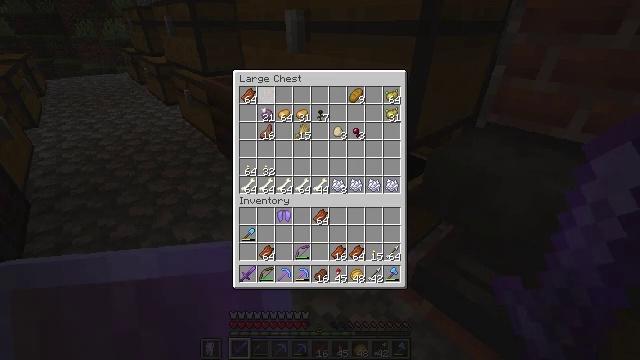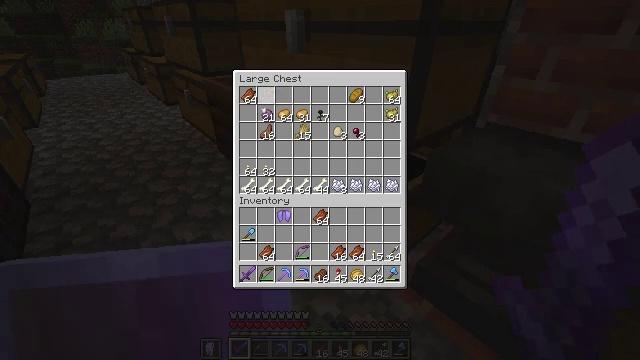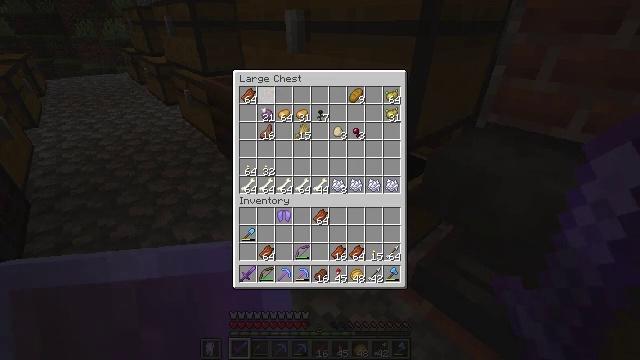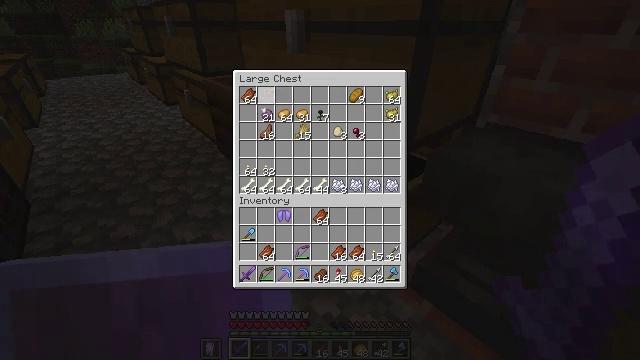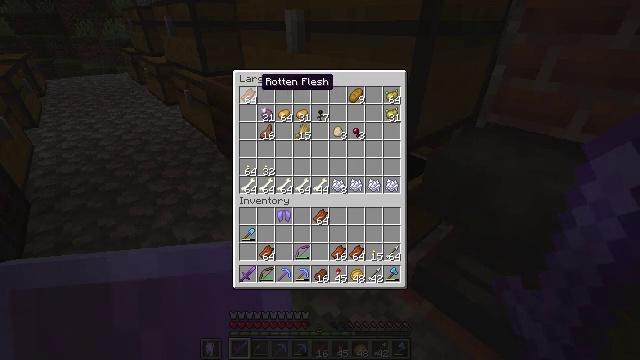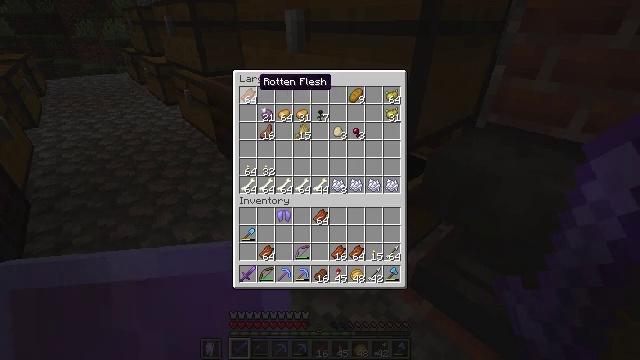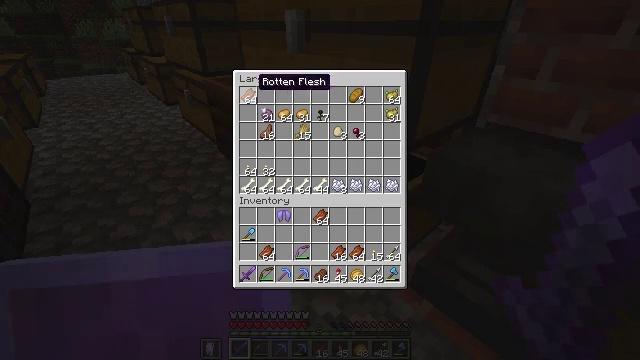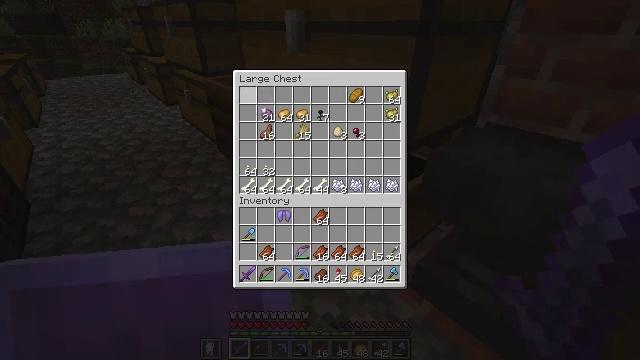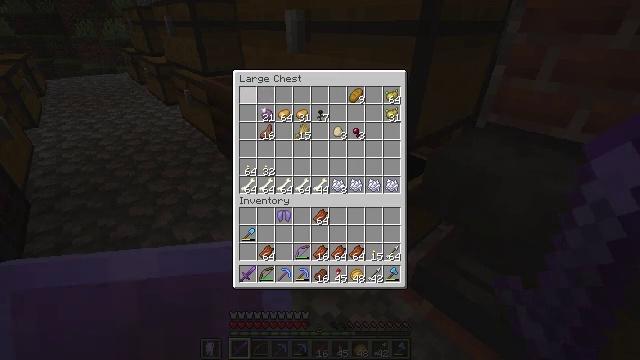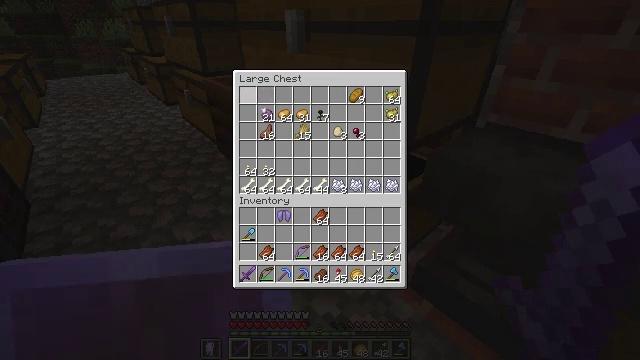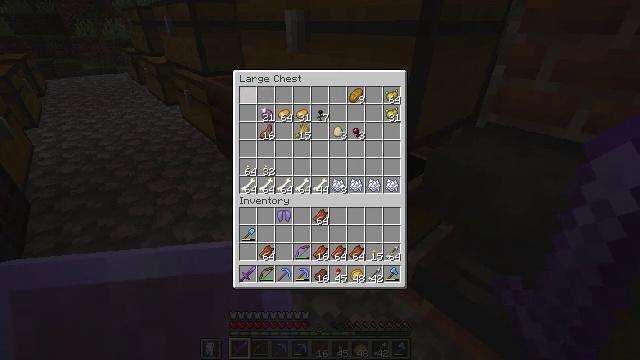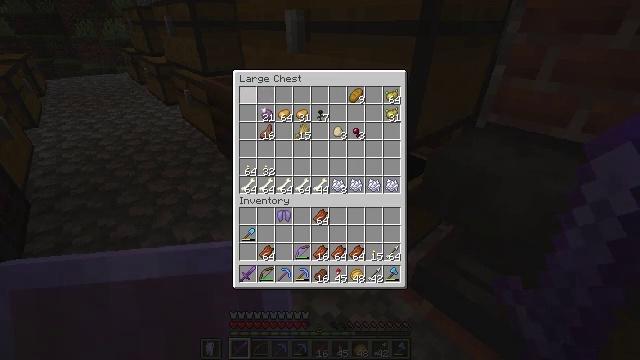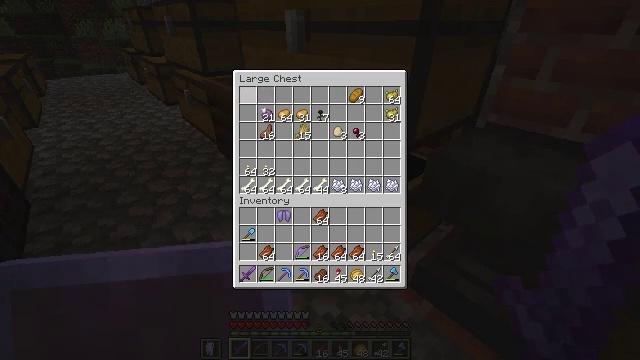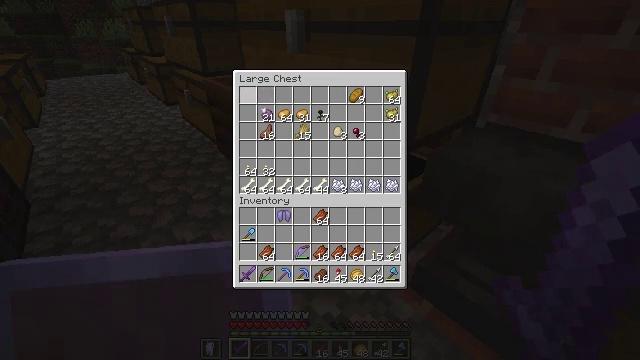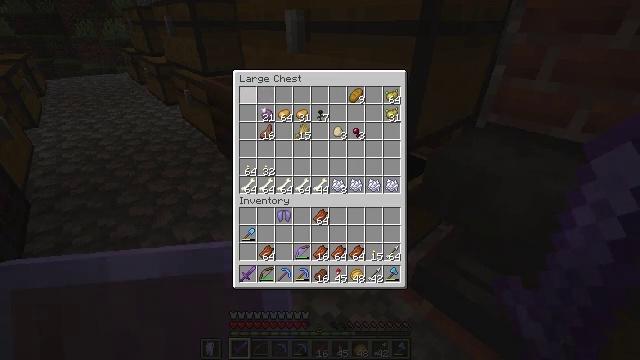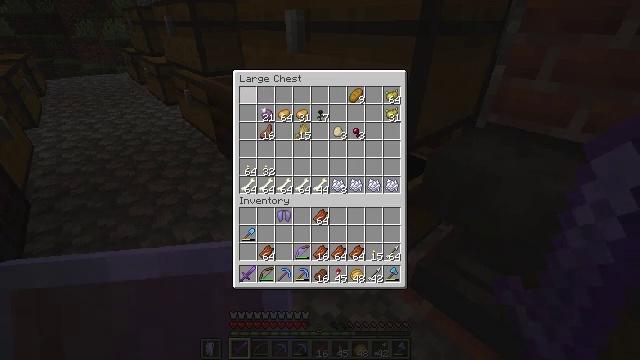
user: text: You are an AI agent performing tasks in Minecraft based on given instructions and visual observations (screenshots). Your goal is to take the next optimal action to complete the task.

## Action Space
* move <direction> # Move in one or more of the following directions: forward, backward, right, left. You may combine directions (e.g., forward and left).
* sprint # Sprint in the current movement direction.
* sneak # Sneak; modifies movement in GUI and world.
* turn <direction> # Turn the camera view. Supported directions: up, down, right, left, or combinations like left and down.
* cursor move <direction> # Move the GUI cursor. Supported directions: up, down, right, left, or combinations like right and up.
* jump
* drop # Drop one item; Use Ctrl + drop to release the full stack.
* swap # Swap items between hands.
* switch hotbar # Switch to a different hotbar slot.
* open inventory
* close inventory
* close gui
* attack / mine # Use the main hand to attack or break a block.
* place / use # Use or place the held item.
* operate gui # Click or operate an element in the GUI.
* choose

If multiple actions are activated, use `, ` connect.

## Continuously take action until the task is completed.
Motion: motion action
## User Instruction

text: Open the crafting table to craft an emerald.
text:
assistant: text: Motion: sneak, choose
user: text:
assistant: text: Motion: sneak
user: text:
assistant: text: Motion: sneak
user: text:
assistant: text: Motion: sneak
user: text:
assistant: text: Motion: sneak
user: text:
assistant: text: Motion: sneak
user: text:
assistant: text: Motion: sneak, choose
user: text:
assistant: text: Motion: sneak, choose
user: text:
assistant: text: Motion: sneak
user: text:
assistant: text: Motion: sneak
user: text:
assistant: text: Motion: sneak
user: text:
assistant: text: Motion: sneak
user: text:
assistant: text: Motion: sneak
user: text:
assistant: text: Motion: sneak
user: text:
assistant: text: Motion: sneak
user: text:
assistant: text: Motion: sneak
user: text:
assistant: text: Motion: sneak
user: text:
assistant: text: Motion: no_op
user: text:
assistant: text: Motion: no_op
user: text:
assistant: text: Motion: no_op
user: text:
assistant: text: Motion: no_op
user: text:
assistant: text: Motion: no_op
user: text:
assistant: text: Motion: no_op
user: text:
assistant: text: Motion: no_op
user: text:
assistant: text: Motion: no_op
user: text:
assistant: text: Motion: close inventory
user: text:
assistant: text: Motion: close inventory
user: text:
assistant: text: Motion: close inventory
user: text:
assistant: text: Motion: close inventory
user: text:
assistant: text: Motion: no_op